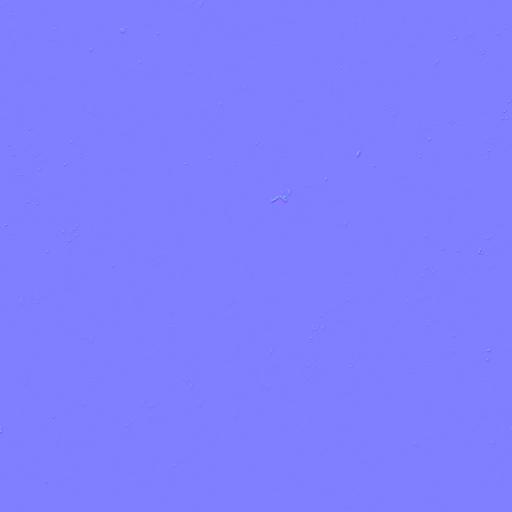
bumpy metal scratches silver steel